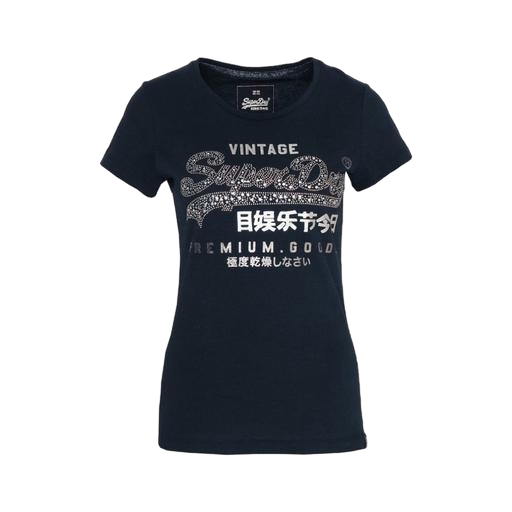
slim crew tee, studio cool tee blue, fitted woman's tee, white background